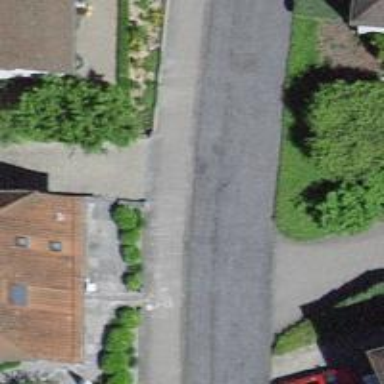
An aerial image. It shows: Residential road with asphalt surface and sidewalk on the left side.